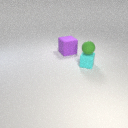
small cyan rubber cube below small green rubber sphere